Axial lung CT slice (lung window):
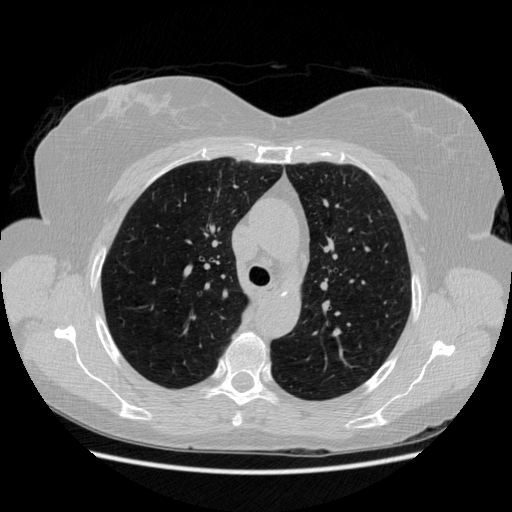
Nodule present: no